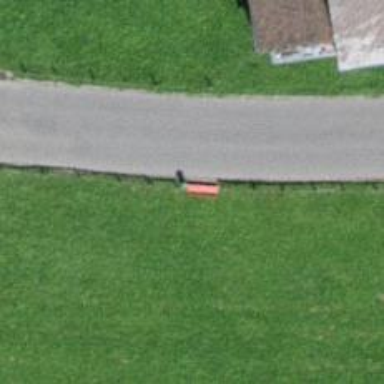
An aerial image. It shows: Bench for seating.